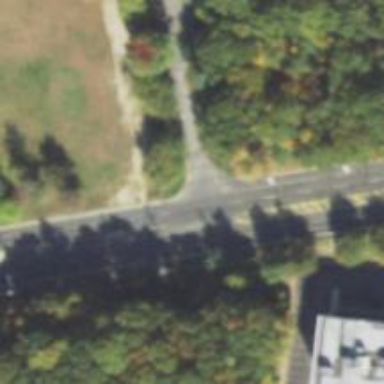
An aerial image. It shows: Secondary road with asphalt surface.